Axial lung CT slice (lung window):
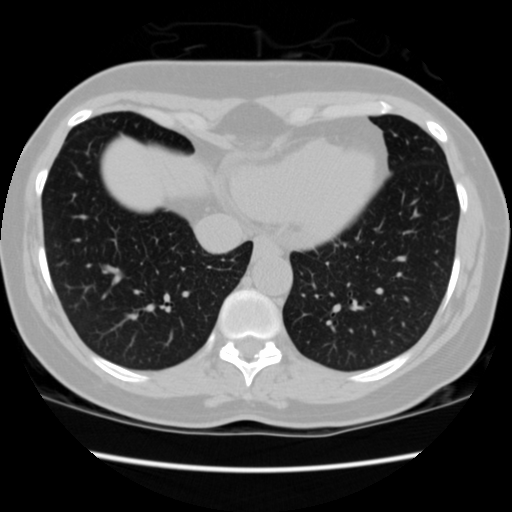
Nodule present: no